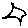
Label: star